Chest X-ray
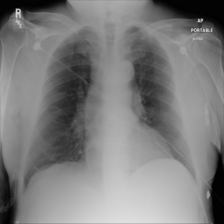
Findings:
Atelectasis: negative
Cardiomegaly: negative
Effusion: negative
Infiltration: negative
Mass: negative
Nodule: negative
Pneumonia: negative
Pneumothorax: negative
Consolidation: negative
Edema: negative
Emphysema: negative
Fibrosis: negative
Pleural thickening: negative
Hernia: negative